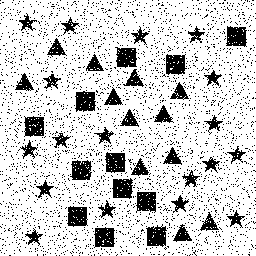
Squares: 12
Triangles: 12
Stars: 18
Total shapes: 42